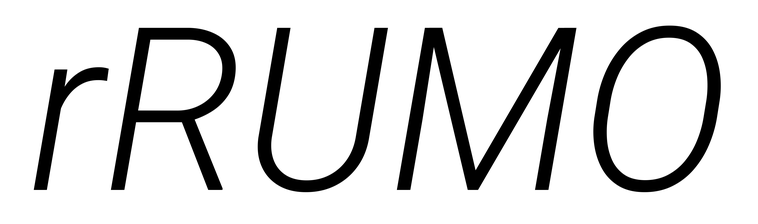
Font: Roboto-Italic_Light_Italic